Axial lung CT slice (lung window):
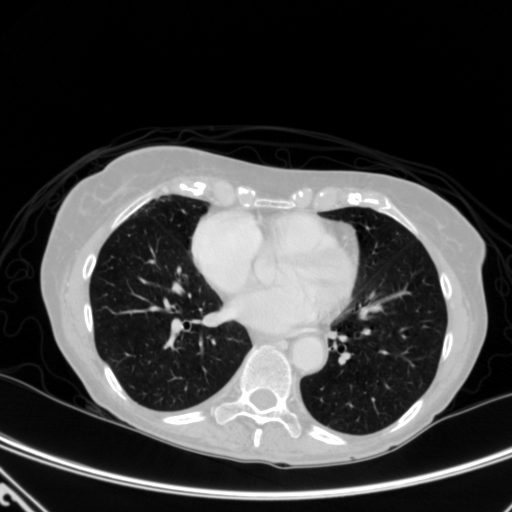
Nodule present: no